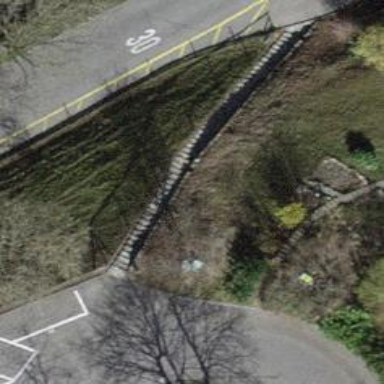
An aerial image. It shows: Road with steps.